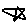
Label: star